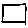
Label: square